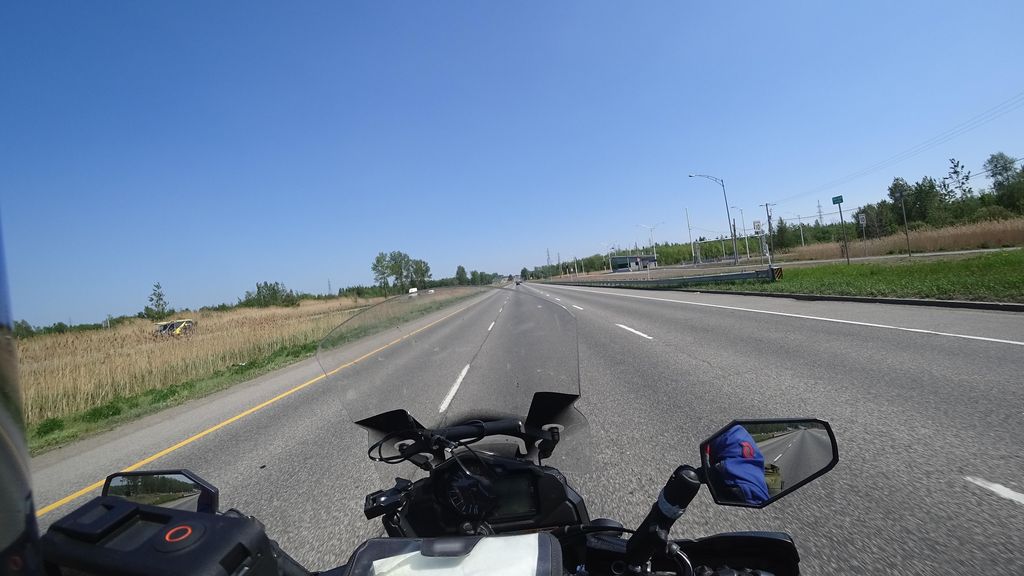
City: quebec_city